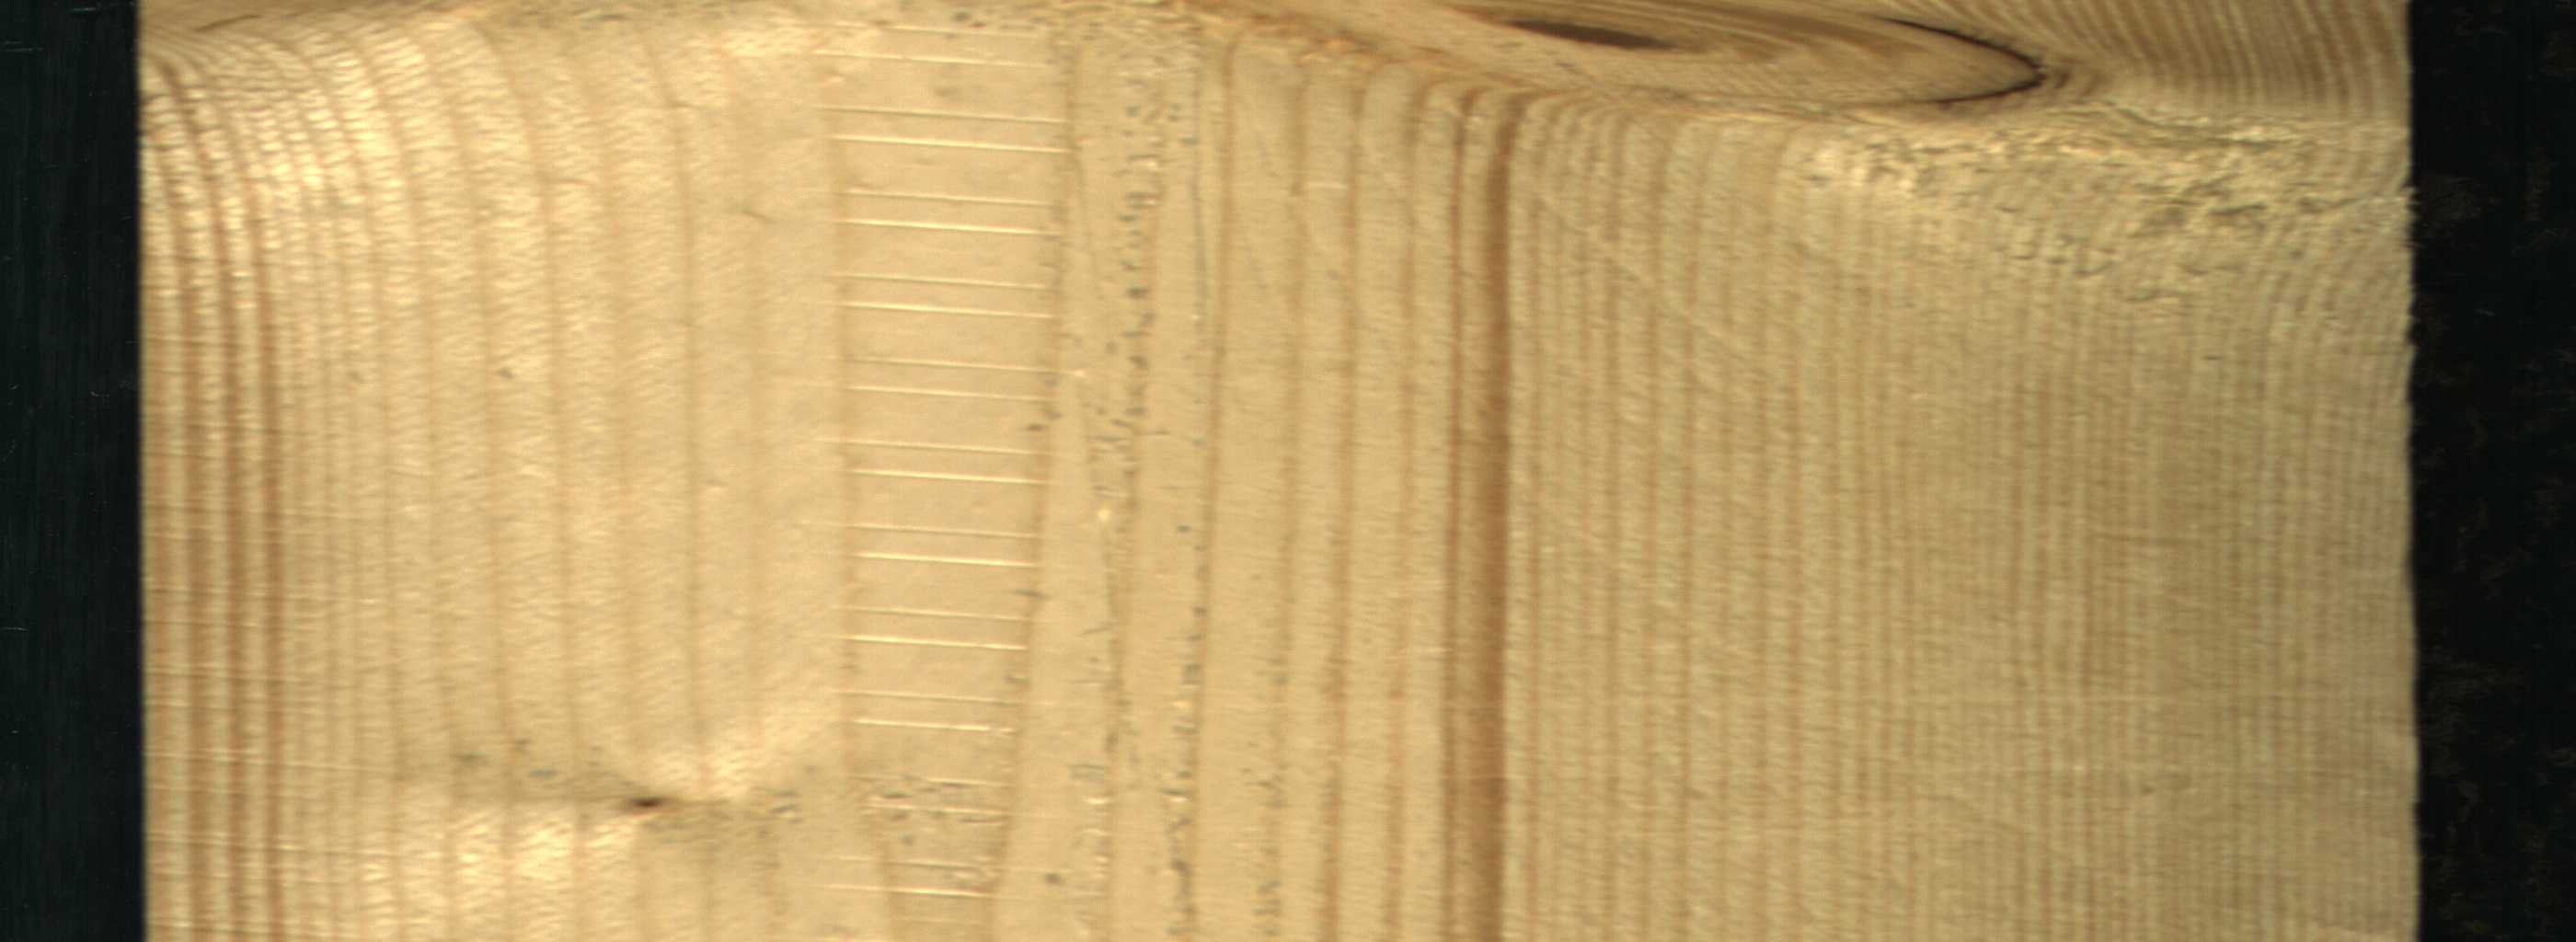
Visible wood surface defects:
Live_Knot
Live_Knot